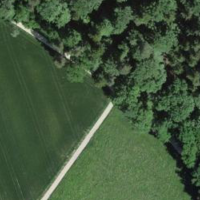
EUNIS habitat code: 52
Species observed at this site:
Limax maximus